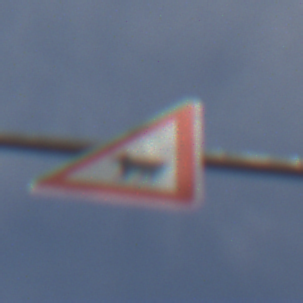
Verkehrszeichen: ViehtriebRechts
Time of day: Midday
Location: Outdoor (Nature)
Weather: PartlyCloudy
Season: NotSpecified
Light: Natural